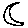
Label: moon